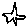
Label: star